Interaction volume radius: 5 \u00c5
Interaction volume height: 15 \u00c5
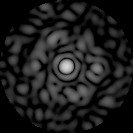
Disorder parameter: 0.8316